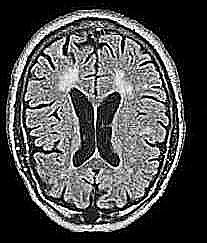
Label: notumor